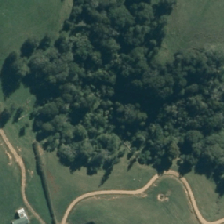
Land cover: indigenous_forest